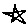
Label: star